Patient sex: F
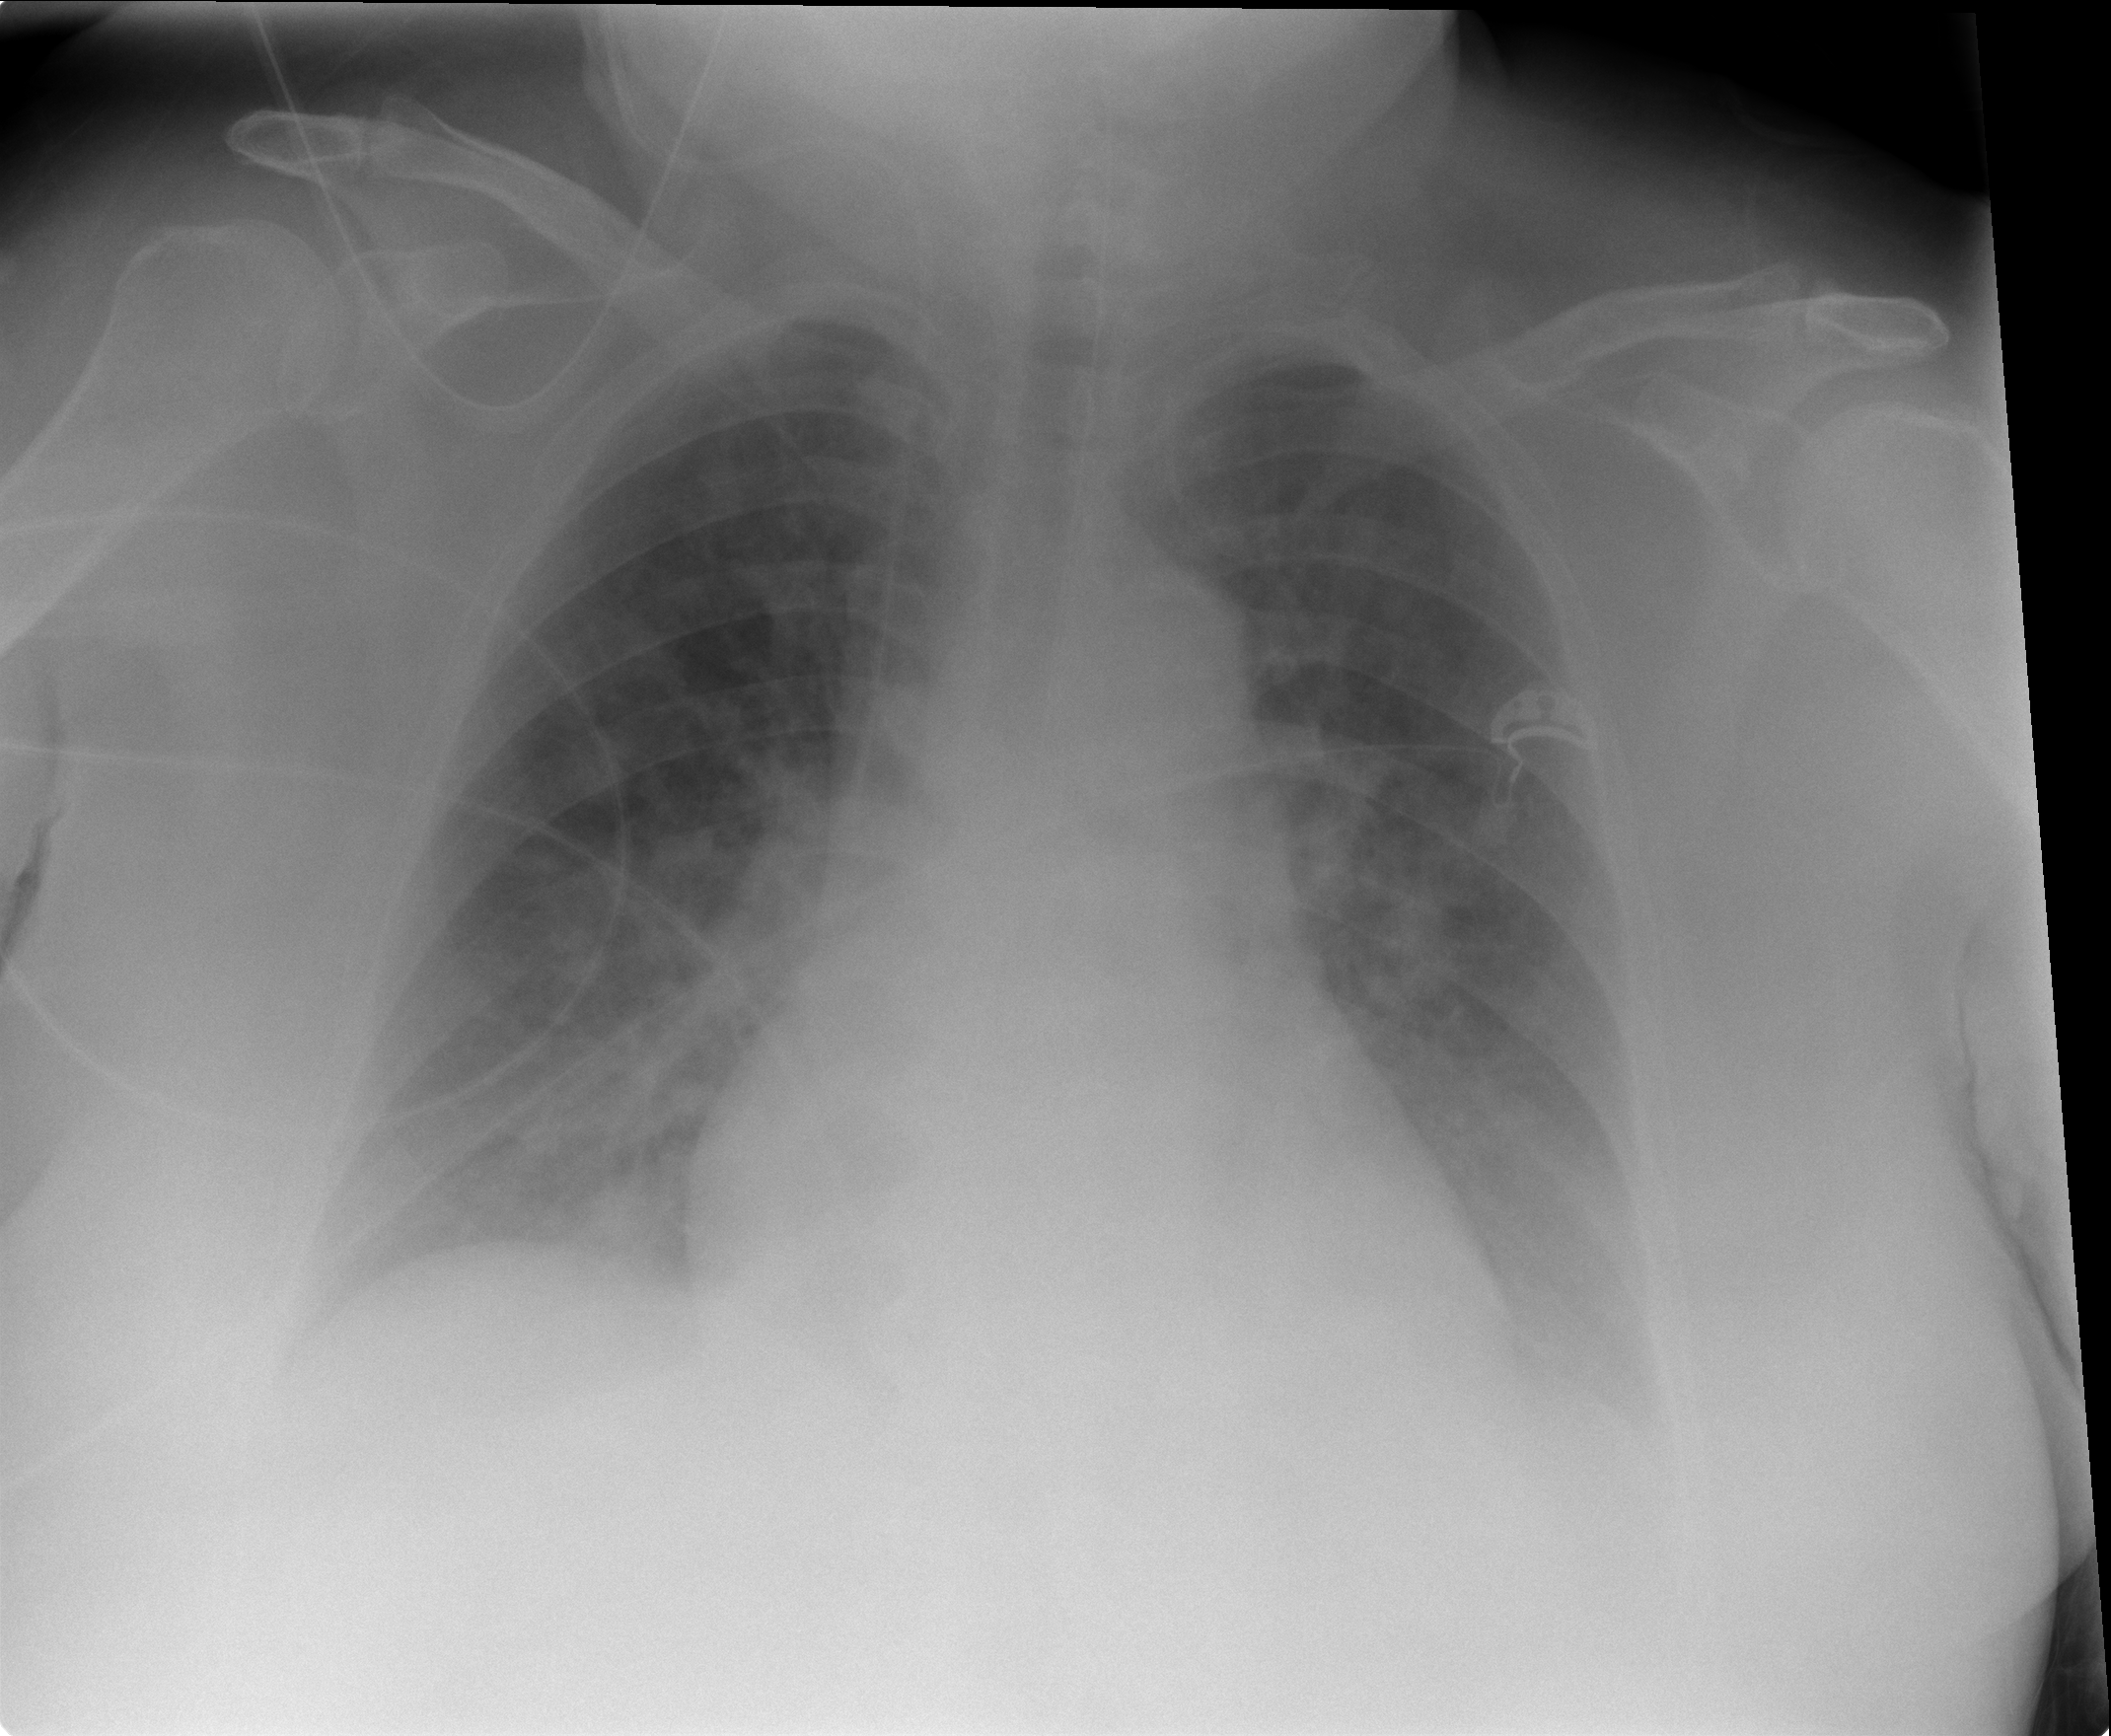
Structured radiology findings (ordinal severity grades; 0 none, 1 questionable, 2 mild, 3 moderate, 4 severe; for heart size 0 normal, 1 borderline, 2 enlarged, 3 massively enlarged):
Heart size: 0
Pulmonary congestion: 2
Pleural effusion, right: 1
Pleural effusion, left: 2
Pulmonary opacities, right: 1
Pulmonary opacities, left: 1
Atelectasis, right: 2
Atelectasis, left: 2